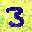
Label: 3